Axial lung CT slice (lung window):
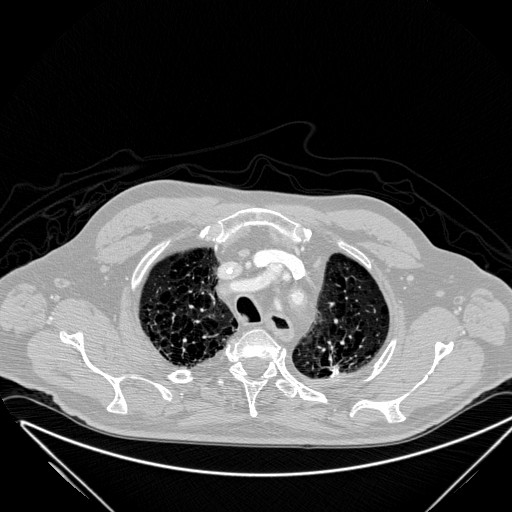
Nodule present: no